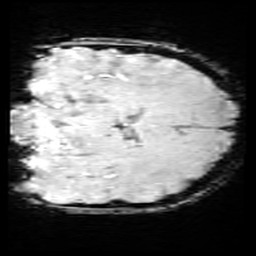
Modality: SWI
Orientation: coronal
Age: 12
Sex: female
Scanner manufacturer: siemens
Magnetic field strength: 3 T
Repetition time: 0.027 s
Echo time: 0.02 s